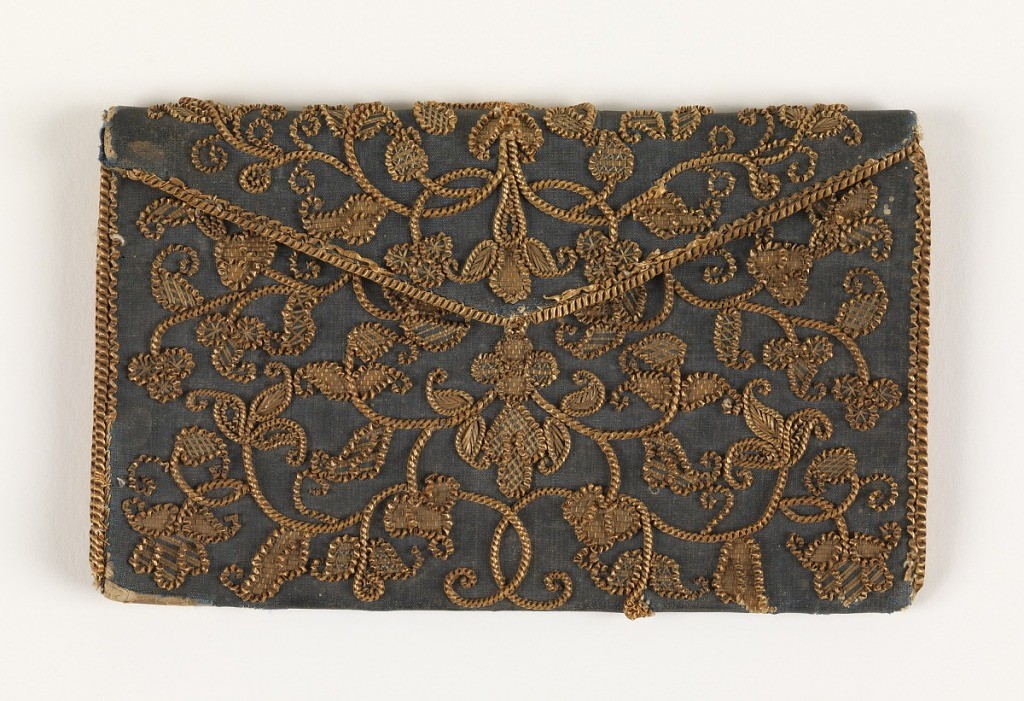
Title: Letter case
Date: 18th century
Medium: silk and straw embroidery on silk foundation Technique: couched flat, twisted and braided plant stem material on plain weave foundation
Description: Letter case of blue silk taffeta embroidered with straw in a symmetrical floral design. Fiber is couched flat, twisted and braided. Worked as a single panel; lined with tan silk.